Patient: sex M, age 85
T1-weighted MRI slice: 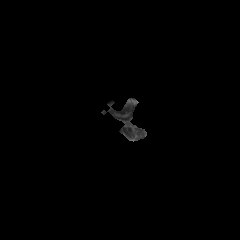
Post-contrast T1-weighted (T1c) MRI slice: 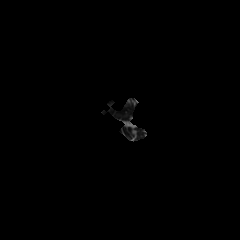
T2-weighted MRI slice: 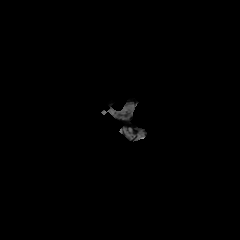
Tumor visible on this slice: no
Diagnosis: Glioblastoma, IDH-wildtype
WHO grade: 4